Field crop: maize
Growth stage: 2
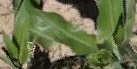
Species: maize